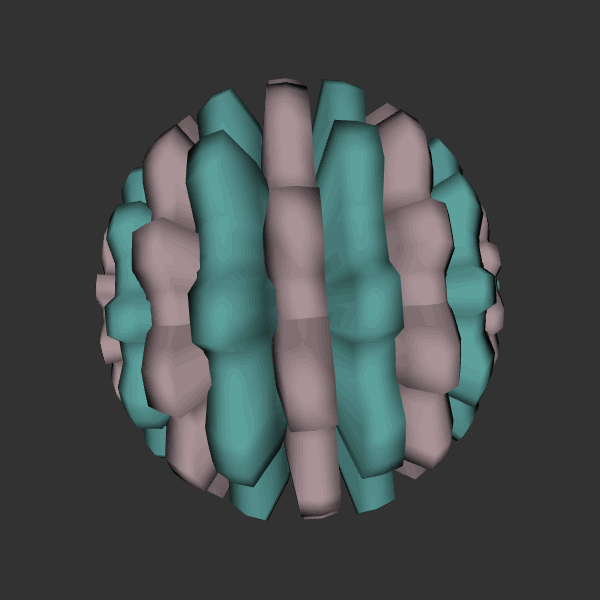
Background: dark